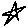
Label: star